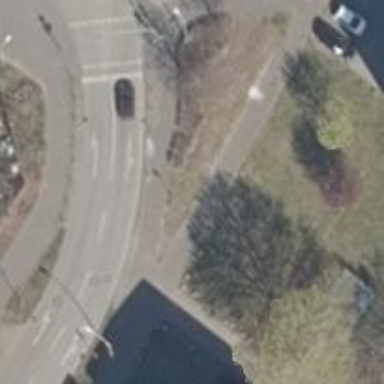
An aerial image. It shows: Sidewalk.